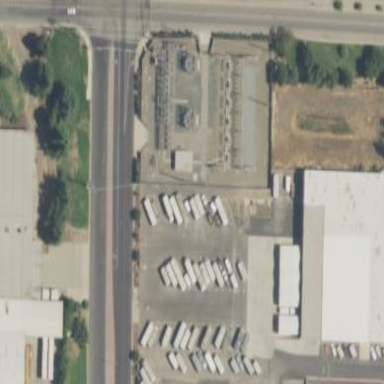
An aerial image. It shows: Outdoor power substation surrounded by fence. The substation operates at the distribution level.